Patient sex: F
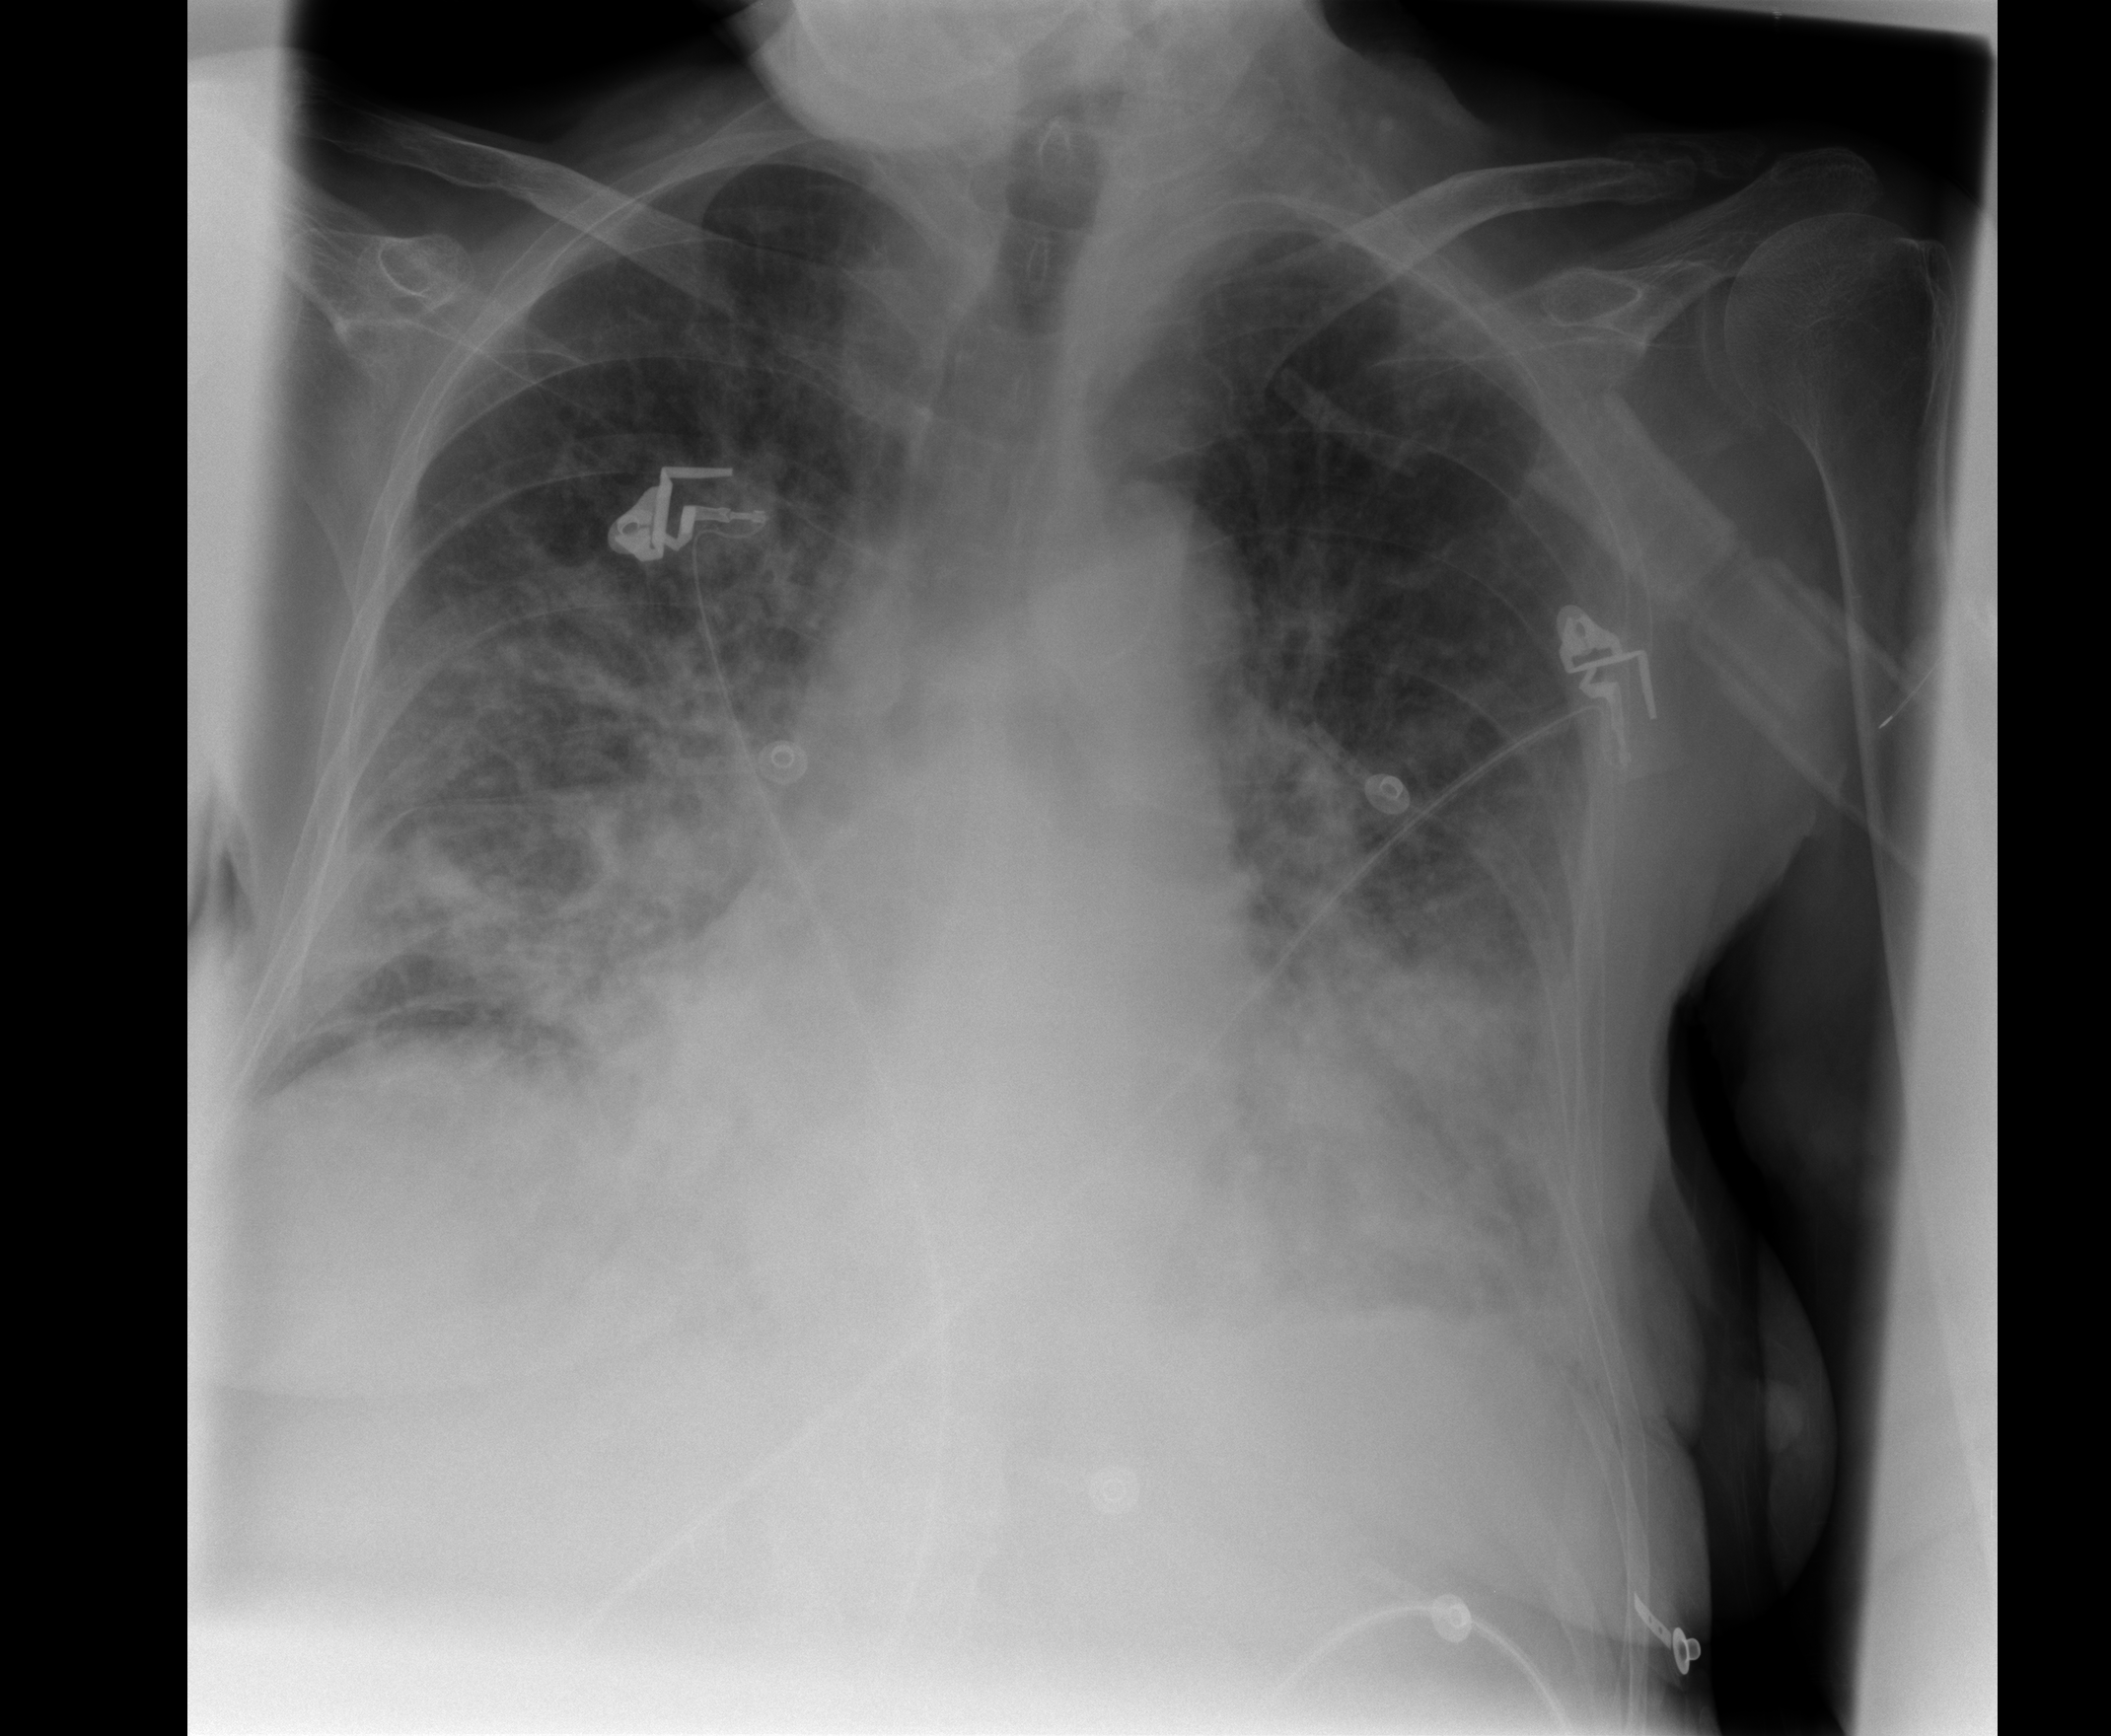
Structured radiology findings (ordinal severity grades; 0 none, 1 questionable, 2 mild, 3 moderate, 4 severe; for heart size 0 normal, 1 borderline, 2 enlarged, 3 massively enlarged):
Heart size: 1
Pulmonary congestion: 3
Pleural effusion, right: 2
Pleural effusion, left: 3
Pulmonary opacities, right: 2
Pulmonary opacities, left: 3
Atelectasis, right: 2
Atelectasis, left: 2